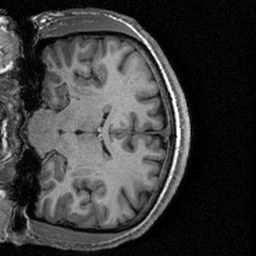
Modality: T1w
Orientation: coronal
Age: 20
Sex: male